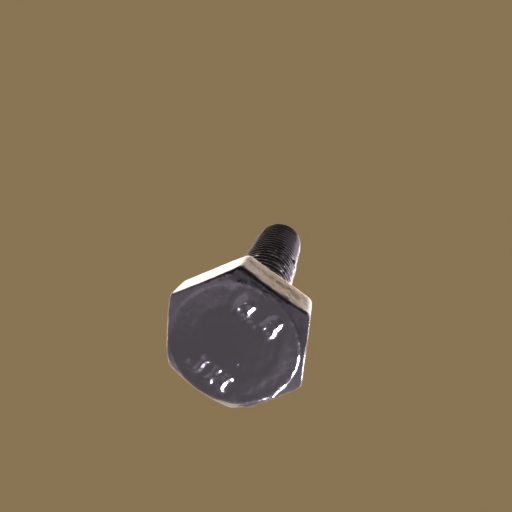
Label: bolt